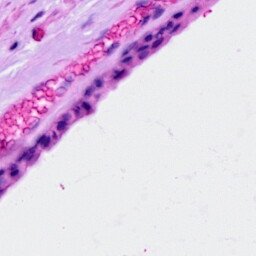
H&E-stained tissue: Ovarian